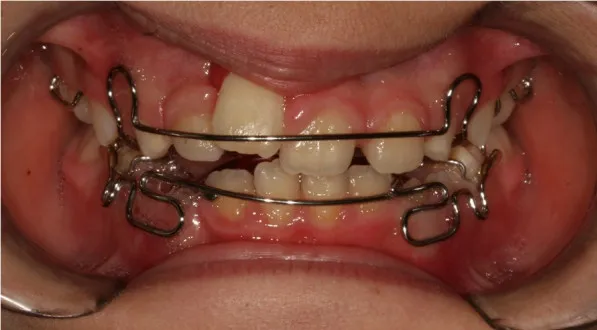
Functional orthodontics.
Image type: medical_photograph (oral_photograph)